Field crop: maize
Growth stage: 2
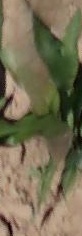
Species: maize